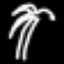
Label: palm tree